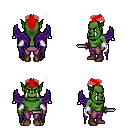
a pixel art fantasy rpg character, male body template, orc, green skin, purple wings, magenta pants, red short mohawk hairstyle, white cloth bracers, maroon shoes, dagger, four views (front, back, left, right), 2x2 character sprite sheet, small pixel art, hard edges, no anti-aliasing